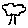
Label: tree